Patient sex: M
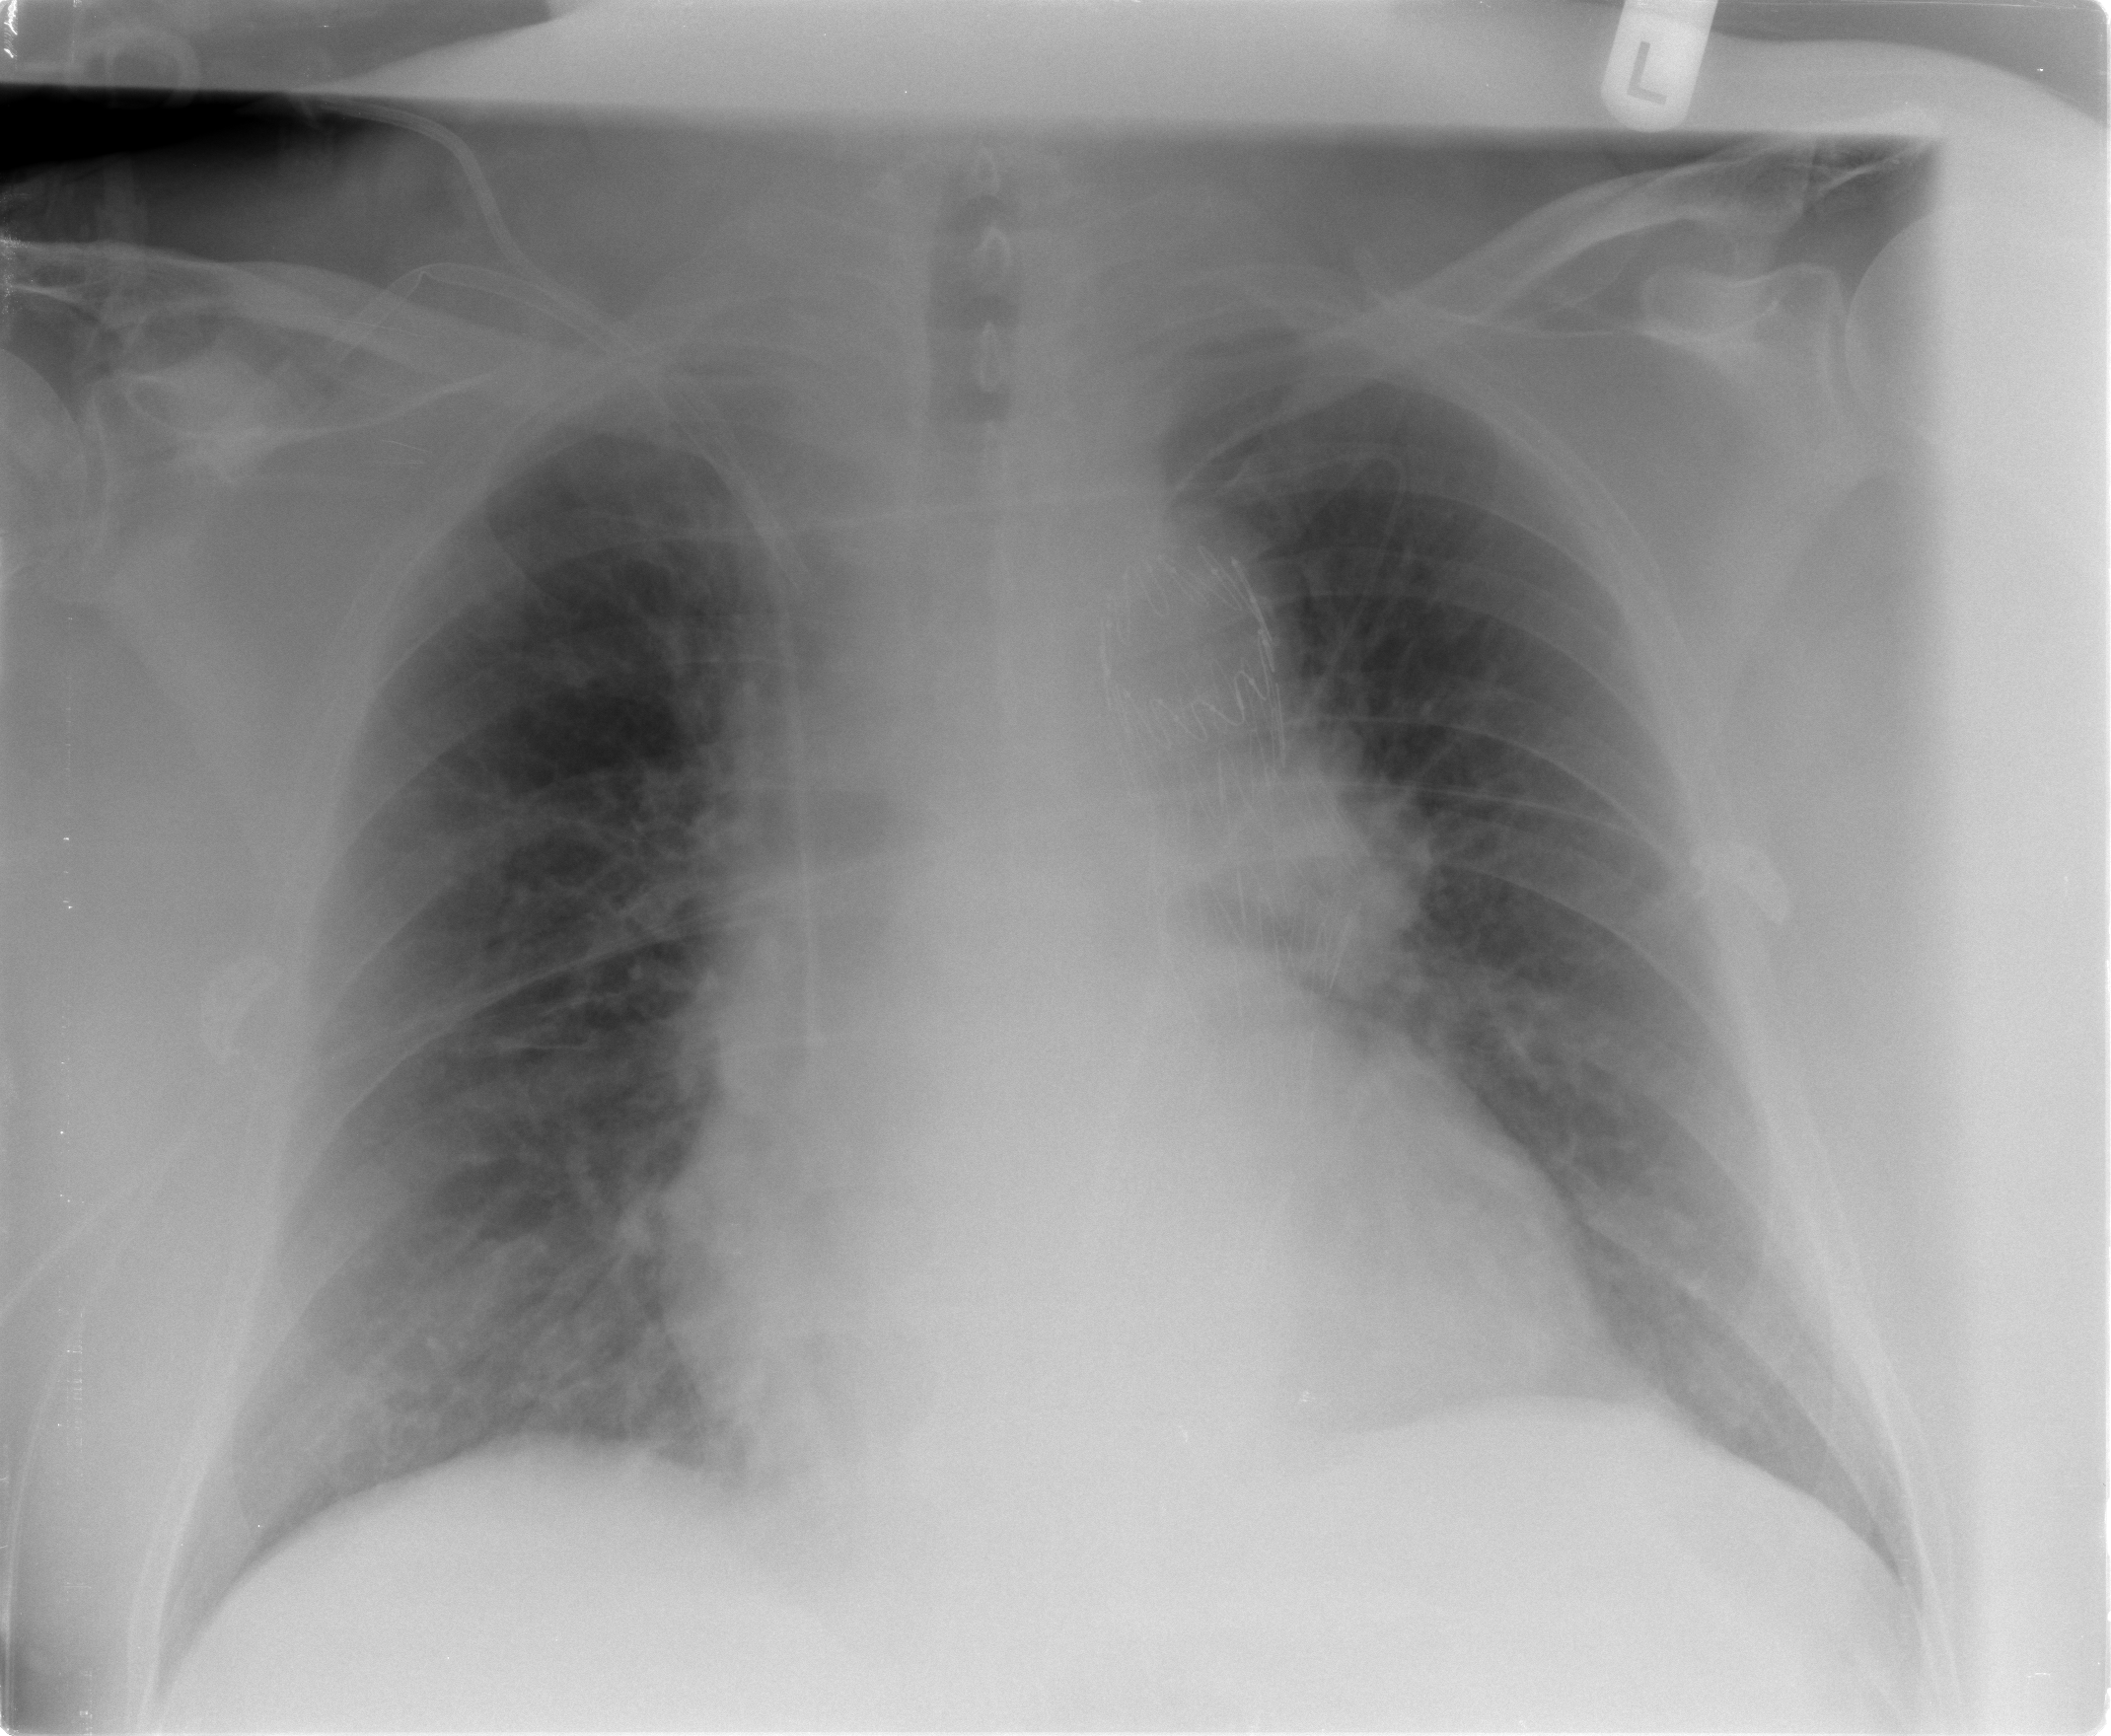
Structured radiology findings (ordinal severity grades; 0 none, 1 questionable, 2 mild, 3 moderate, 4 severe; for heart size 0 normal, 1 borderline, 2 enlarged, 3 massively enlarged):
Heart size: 2
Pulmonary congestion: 2
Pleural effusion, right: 0
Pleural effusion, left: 0
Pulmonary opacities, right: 0
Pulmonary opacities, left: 0
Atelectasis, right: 2
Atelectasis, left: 2